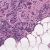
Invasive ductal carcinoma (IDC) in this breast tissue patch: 1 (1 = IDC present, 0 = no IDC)